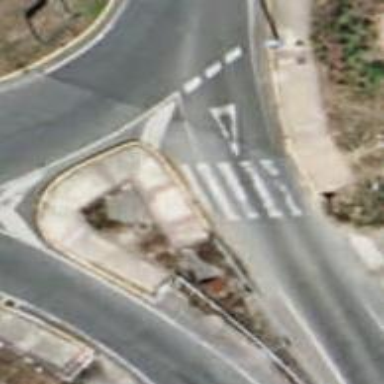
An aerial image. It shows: Marked crossing on the road.